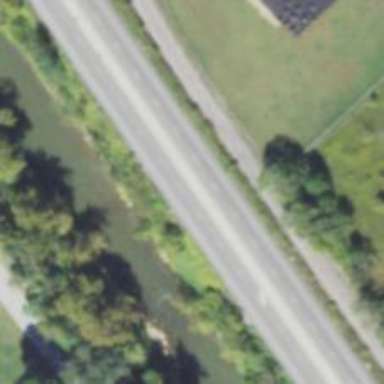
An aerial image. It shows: Tertiary road with expressway features.